Field crop: maize
Growth stage: 2
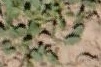
Species: convolvulus